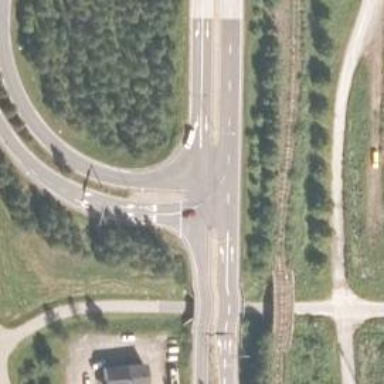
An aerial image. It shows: Trunk link road with asphalt surface.